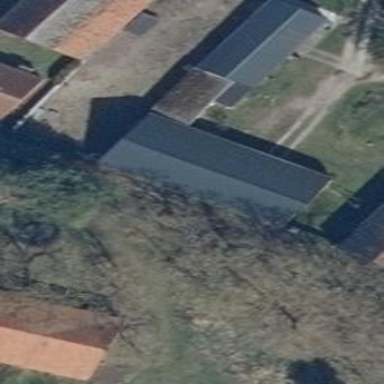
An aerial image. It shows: Simple and straightforward house.